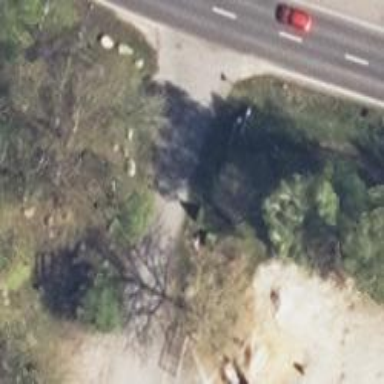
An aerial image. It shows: Emergency access point on the road.